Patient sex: F
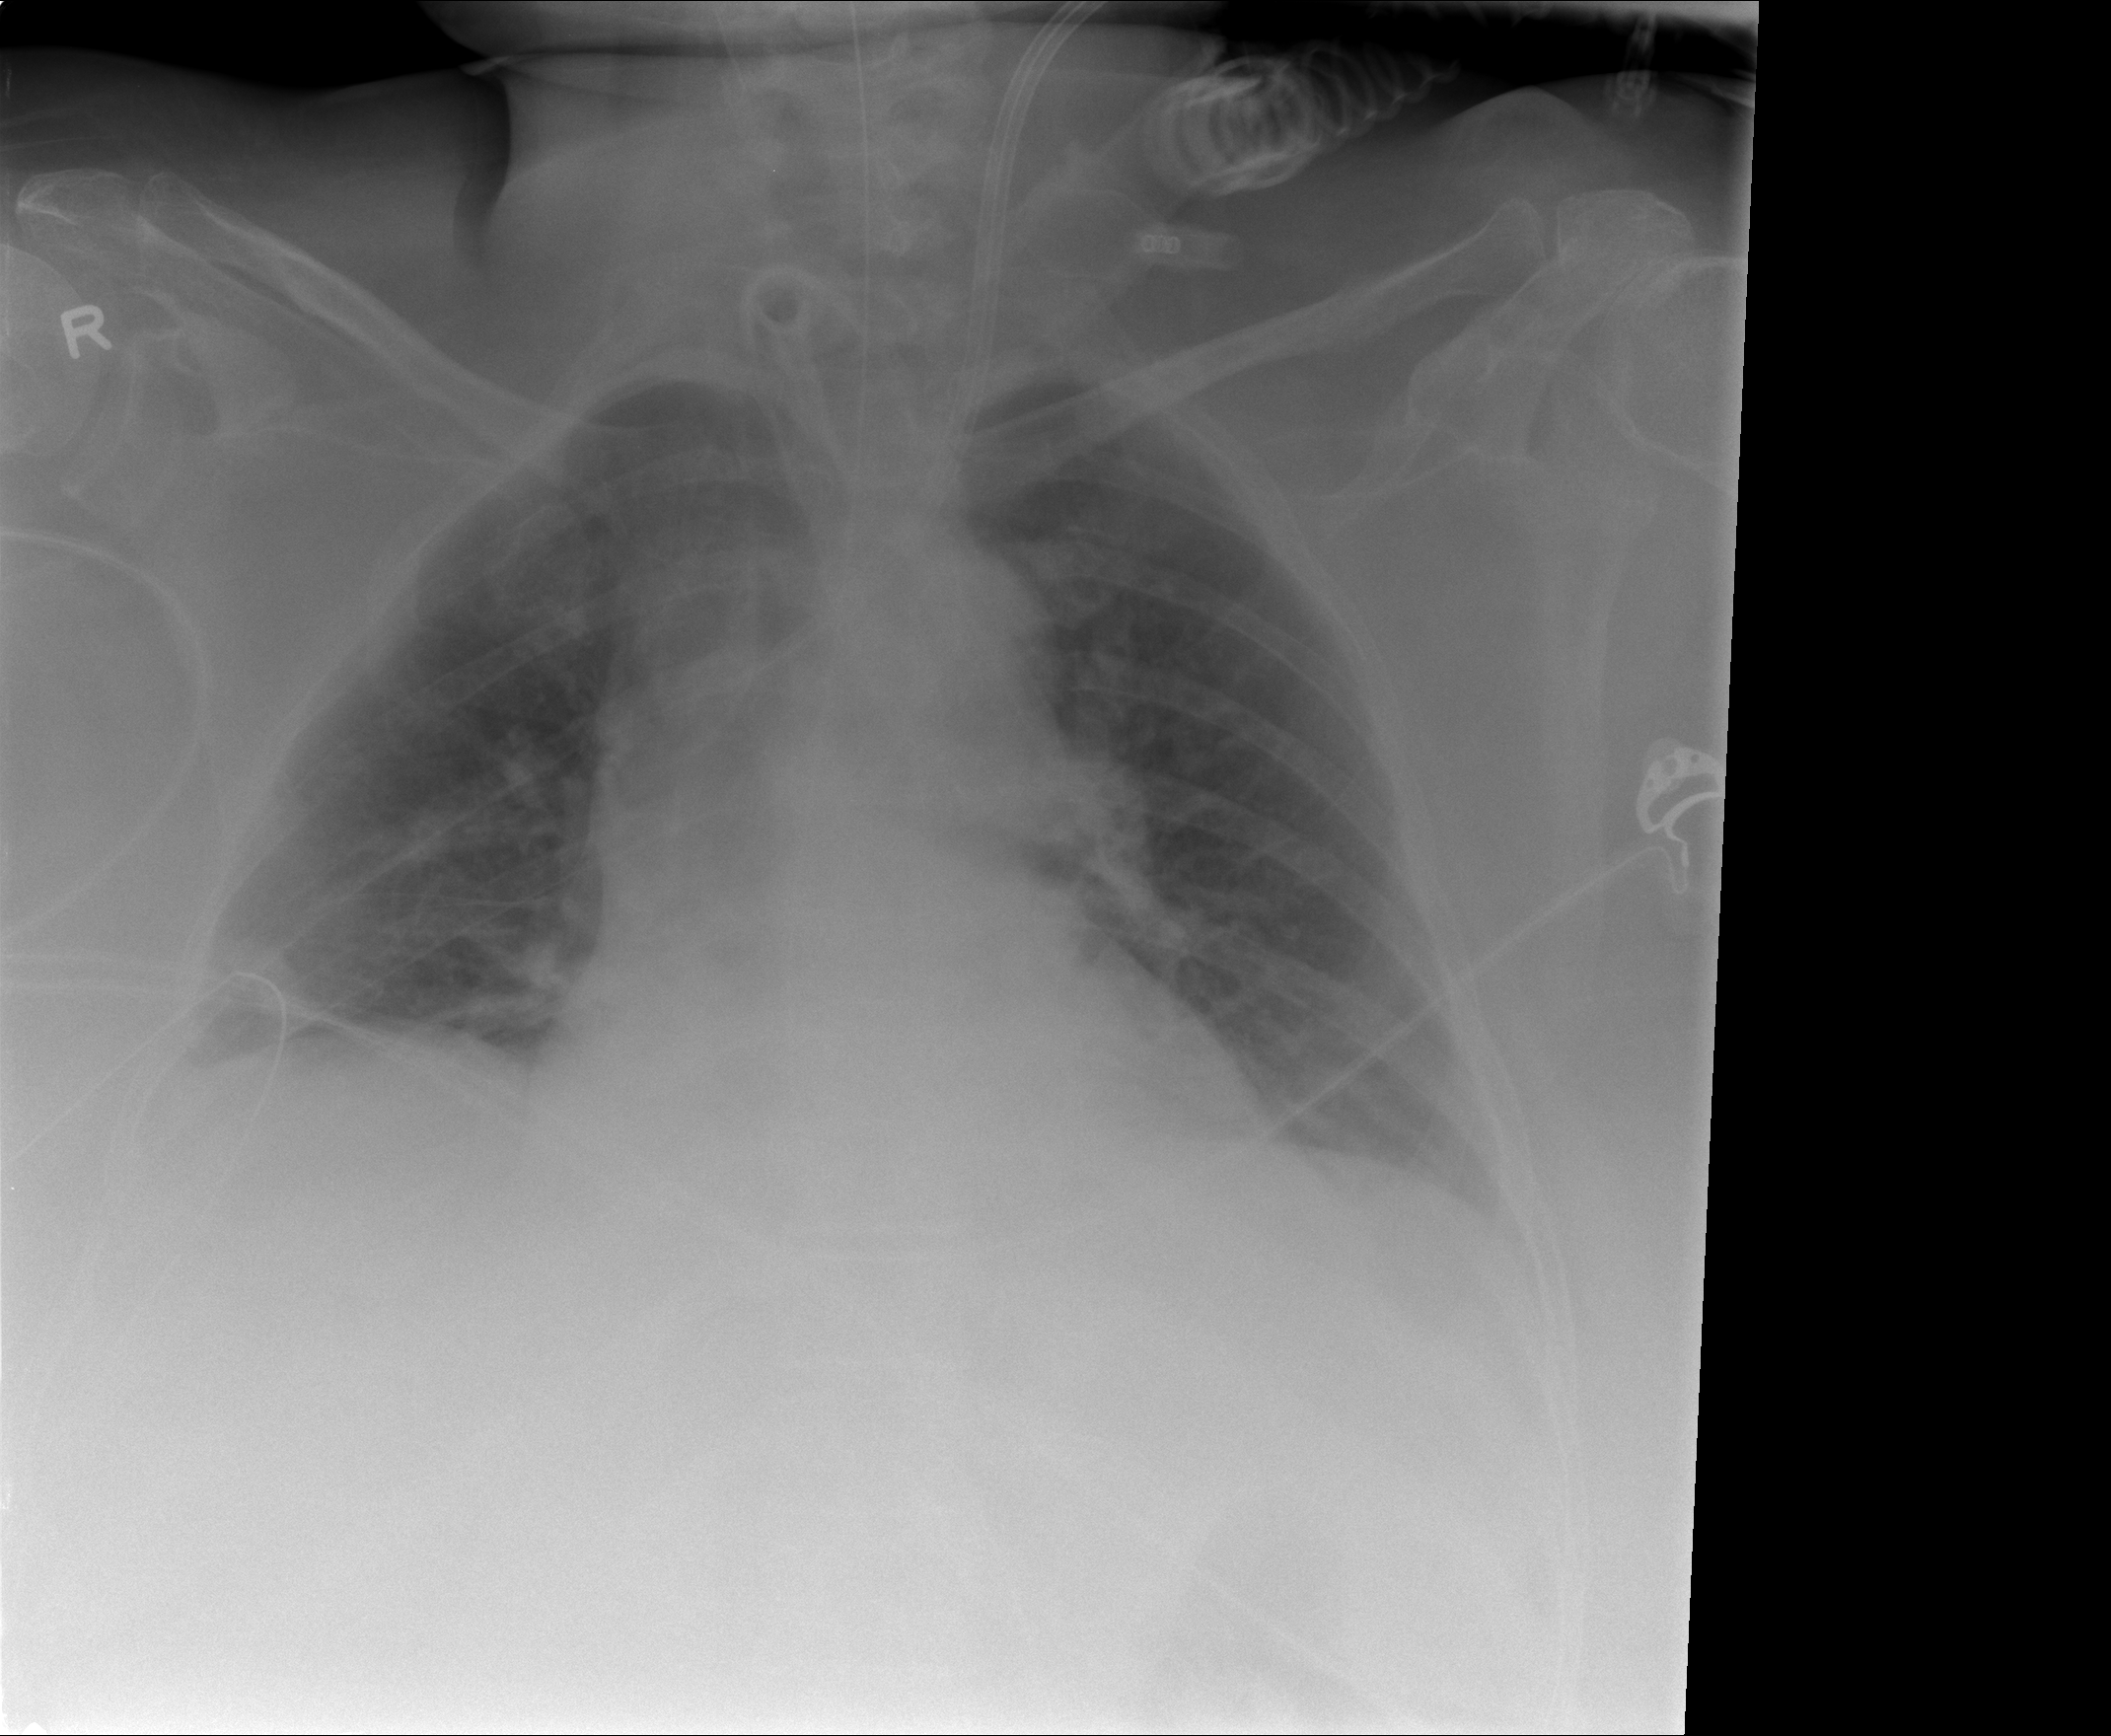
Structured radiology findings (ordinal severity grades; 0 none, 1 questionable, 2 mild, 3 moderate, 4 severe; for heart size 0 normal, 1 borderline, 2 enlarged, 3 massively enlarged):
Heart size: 0
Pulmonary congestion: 2
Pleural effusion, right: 1
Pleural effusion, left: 1
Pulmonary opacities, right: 0
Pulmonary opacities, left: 0
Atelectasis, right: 2
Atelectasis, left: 0